Question: I need some help with T-SQL.
I can't use loops, cursors, etc. This is because I need high performance.
I would be very grateful if you may help me.
I have a table called '__tt_Freight_Product' which has the following columns:
'''
dt_reference_date, id_contract, qtt_terminal_loaded
'''
And a table called 'Product' which has the following columns:
'''
dt_reference_date, id_contract, id_fixing, qtt_fixing, qtt_terminal
'''
There are NO foreign key between them, yet 'id_contract' and 'dt_reference_date' are supposed to be the same.
'__tt_Freight_Product'
'''
('2015-02-25', '<PHONE>-t12', 200000)
('2015-02-26', '<PHONE>-t12', 200000)
('2015-02-28', '<PHONE>-t12', 100000)
'''
That data means that 200,000 TONS was loaded on contract '<PHONE>-t12' into terminal on '2015-02-25', and so on
'Product'
'''
('2015-02-24', '<PHONE>-t12', 1, 300000, 0)
('2015-02-25', '<PHONE>-t12', 1, 300000, 0)
('2015-02-26', '<PHONE>-t12', 1, 300000, 0)
('2015-02-27', '<PHONE>-t12', 1, 300000, 0)
('2015-02-28', '<PHONE>-t12', 1, 300000, 0)
('2015-02-29', '<PHONE>-t12', 1, 300000, 0)
('2015-02-24', '<PHONE>-t12', 2, 200000, 0)
('2015-02-25', '<PHONE>-t12', 2, 200000, 0)
('2015-02-26', '<PHONE>-t12', 2, 200000, 0)
('2015-02-27', '<PHONE>-t12', 2, 200000, 0)
('2015-02-28', '<PHONE>-t12', 2, 200000, 0)
('2015-02-29', '<PHONE>-t12', 2, 200000, 0)
'''
What I need to accomplish is to split the loaded volumes that are on '__tt_Freight_Product' into the 'Product' table, per 'dt_reference_date/id_contract/id_fixing'. That split volume will be updated on the 'Product' table.
It's kinda we had to divide the volume per "id_fixing".
dt_reference_date: '2015-02-24'
Nothing will be updated as the cargo loaded just con 25th
'2015-02-25'
qtt_terminal of id_fixing "1" will be updated to 200,000
qtt_terminal of id_fixing "2" won't change
'2015-02-26'
qtt_terminal of id_fixing "1" will be updated to 300,000
qtt_terminal of id_fixing "2" will be updated to 100,000
'2015-02-27'
qtt_terminal of id_fixing "1" will be updated to 300,000, as we had cargo on the previous day and no loaded cargo on 27th OR considering we already have id_fixing '1' ""
qtt_terminal of id_fixing "2" will be updated to 100,000, as we had cargo on the previous day and no loaded cargo on 27th
'2015-02-28'
qtt_terminal of id_fixing "1" will be updated to 300,000, as we had cargo on the previous day and no loaded cargo on 27th OR considering we already have id_fixing '1' ""
qtt_terminal of id_fixing "2" will be updated to 200,000
'2015-02-29'
qtt_terminal of id_fixing "1" will be updated to 300,000, as we had cargo on the previous day and no loaded cargo on 29th OR considering we already have id_fixing '1' ""
qtt_terminal of id_fixing "2" will be updated to 200,000, as we had cargo on the previous day and no loaded cargo on 29th OR considering we already have id_fixing '2' ""
I have to get the value [qtt_terminal_loaded] that is in __tt_Freight_Product and "allocate" it on table Product, column qtt_terminal. But, I have to distribute __tt_Freight_Product.qtt_terminal_loaded into one or more "id_fixing", in the order that they appear (id_fixing = 1 and 2).
That way, as in the example data, in 25th, we have qtt_terminal_loaded equals to 200,000. So, this 200,00, is the amount that I am able to distribute into multiple id_fixing. But, id_fixing = 1, has a "balance" of 300,00 "to receive" from qtt_terminal_loaded (which is determined by the column "qtt_fixing". qtt_terminal, the column that I am trying to update, can't be more than qtt_fixing. Never. That way, on 26th, if we sum previous qtt_terminal_loaded, we would get 400,00. But first id_fixing is just 300,000. So, from that day on, I start to allocate into id_fixing = 2. In this case, 100,000 on that day.
Was I clear? I'm trying to do my best to explain.
Image containing sample output:

Scripts containing table creations and example data:
'''
-- CREATE sample "__tt_Freight_Product"
IF object_id('tempdb..#__tt_Freight_Product') IS NOT NULL
BEGIN
DROP TABLE #__tt_Freight_Product;
END;
SELECT a.dt_reference_date,
a.id_contract,
a.qtt_terminal_loaded
INTO #__tt_Freight_Product
FROM ( VALUES ( '2015-02-25', '<PHONE>-t12', 200000),
( '2015-02-26', '<PHONE>-t12', 200000),
( '2015-02-28', '<PHONE>-t12', 100000) ) a ( dt_reference_date, id_contract, qtt_terminal_loaded );
-- CREATE sample "Product"
IF object_id('tempdb..#Product') IS NOT NULL
BEGIN
DROP TABLE #Product;
END;
SELECT a.dt_reference_date,
a.id_contract,
a.id_fixing,
a.qtt_fixing,
a.qtt_terminal
INTO #Product
FROM ( VALUES ( '2015-02-24', '<PHONE>-t12', 1, 300000, 0),
( '2015-02-25', '<PHONE>-t12', 1, 300000, 0),
( '2015-02-26', '<PHONE>-t12', 1, 300000, 0),
( '2015-02-27', '<PHONE>-t12', 1, 300000, 0),
( '2015-02-28', '<PHONE>-t12', 1, 300000, 0),
( '2015-02-29', '<PHONE>-t12', 1, 300000, 0),
( '2015-02-24', '<PHONE>-t12', 2, 200000, 0),
( '2015-02-25', '<PHONE>-t12', 2, 200000, 0),
( '2015-02-26', '<PHONE>-t12', 2, 200000, 0),
( '2015-02-27', '<PHONE>-t12', 2, 200000, 0),
( '2015-02-28', '<PHONE>-t12', 2, 200000, 0),
( '2015-02-29', '<PHONE>-t12', 2, 200000, 0) ) a ( dt_reference_date, id_contract, id_fixing, qtt_fixing, qtt_terminal );
'''
Any ideas?
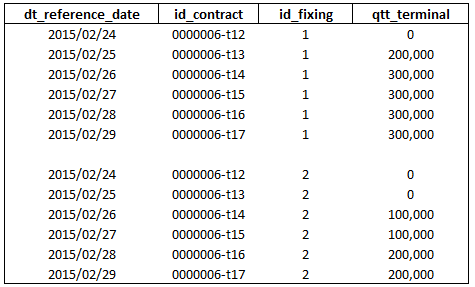
Answer: There seems to be some denormalization in your data model. The same qtt_fixing value seems to be repeated for all occurrences of the same id_contract and id_fixing, right? Assuming that's guaranteed, here's a possible solution:
'''
with f as
(
select *,
sum(qtt_terminal_loaded) over(partition by id_contract
order by dt_reference_date
rows unbounded preceding) as runsum
from #__tt_freight_product
),
p as
(
select *,
sum(qtt_fixing) over(partition by id_contract, dt_reference_date
order by id_fixing
rows unbounded preceding) as runsum
from #product
)
update p
set qtt_terminal =
case
when f.runsum >= p.runsum then p.qtt_fixing
when p.runsum - p.qtt_fixing < f.runsum then f.runsum - (p.runsum - p.qtt_fixing)
else 0
end
from p
outer apply (select top (1) *
from f
where f.id_contract = p.id_contract
and f.dt_reference_date <= p.dt_reference_date
order by f.dt_reference_date desc) as f;
select *
from #product;
'''
Note that the solution is not optimized at all. I provide it just so that you can study the logic. A few more steps would be required to optimize it, like storing intermediate results in temporary tables and indexing them.
Also, this solution uses aggregate window functions with a frame--a feature that was introduced in SQL Server 2012. If you're using an older version, you would probably be better off using an iterative solution.
Cheers,
Itzik